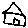
Label: house